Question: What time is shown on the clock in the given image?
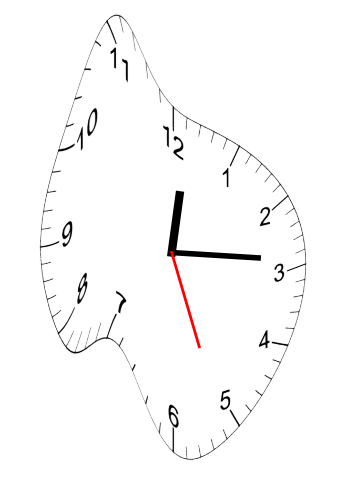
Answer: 12:14:26